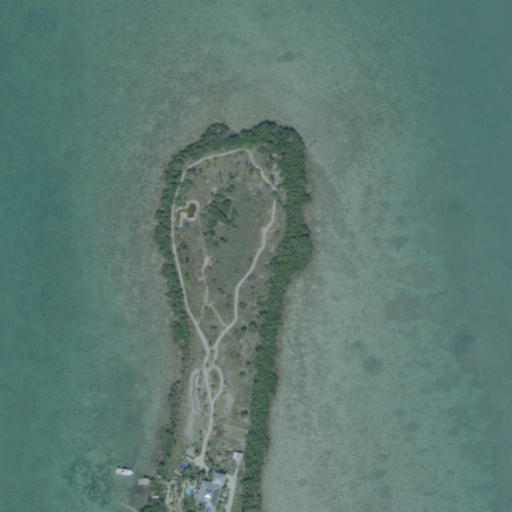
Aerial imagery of island in Florida named Howell Key containing open water, herbaceous wetlands, grassland, and medium intensity development